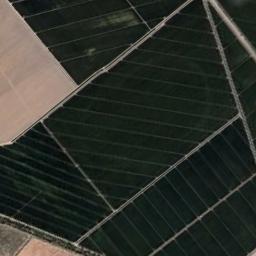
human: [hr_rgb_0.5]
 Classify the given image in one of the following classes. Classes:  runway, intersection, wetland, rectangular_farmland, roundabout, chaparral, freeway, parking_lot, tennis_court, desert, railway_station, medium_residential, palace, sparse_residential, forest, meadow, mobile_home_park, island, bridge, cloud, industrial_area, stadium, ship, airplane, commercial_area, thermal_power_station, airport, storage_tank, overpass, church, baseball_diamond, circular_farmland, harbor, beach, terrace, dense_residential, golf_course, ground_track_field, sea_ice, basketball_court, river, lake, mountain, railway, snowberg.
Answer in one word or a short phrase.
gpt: rectangular_farmland